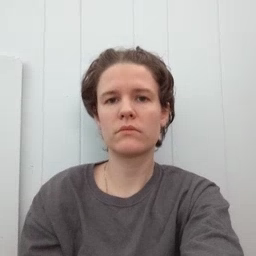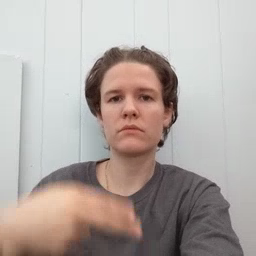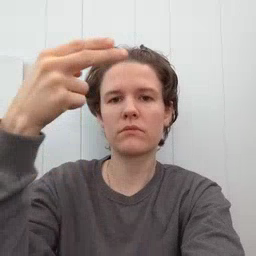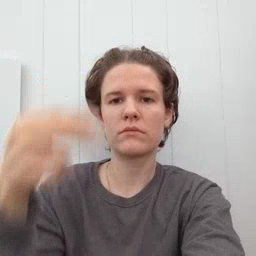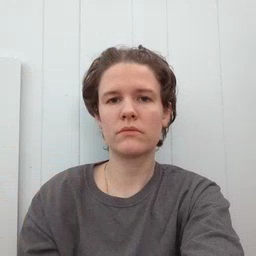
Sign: high